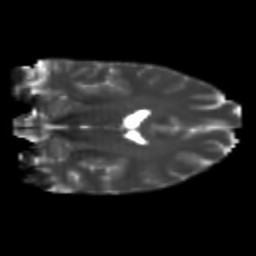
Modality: T2w
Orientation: coronal
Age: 25
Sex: male
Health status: healthy
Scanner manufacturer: philips
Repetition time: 7.477 s
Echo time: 0.08753 s